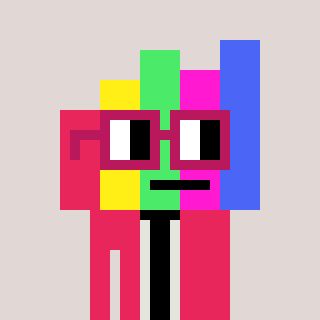
a pixel art character with square dark red glasses, a bar chart-shaped head and a redpinkish-colored body on a warm background